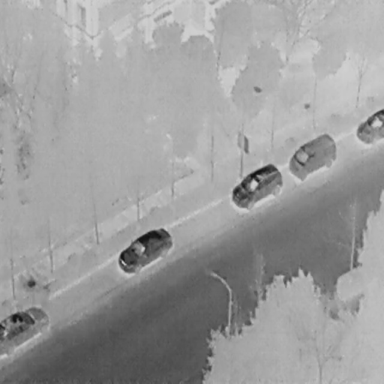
There are five Cars in the infrared image.